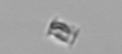
Label: Bacillariophyceae_morphotype1